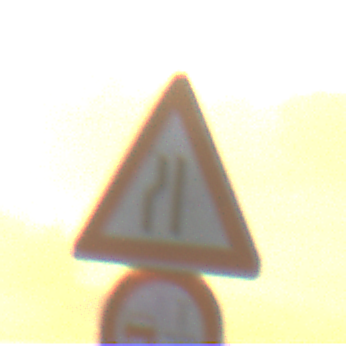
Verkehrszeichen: EinseitigVerengteFahrbahnLinks
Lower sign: VerbotUeberholenEinspurigeFahrzeuge
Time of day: SunriseSunset
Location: Outdoor (Nature)
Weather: Clear
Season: NotSpecified
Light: Natural